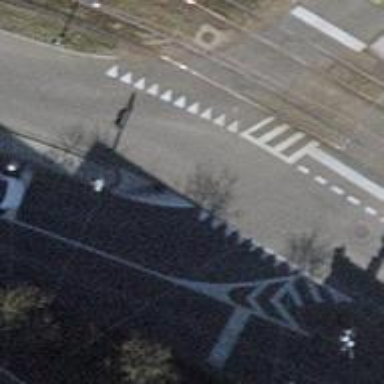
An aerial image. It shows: Road with traffic signals.